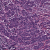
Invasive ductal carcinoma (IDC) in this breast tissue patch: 1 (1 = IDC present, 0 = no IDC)